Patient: sex F, age 27
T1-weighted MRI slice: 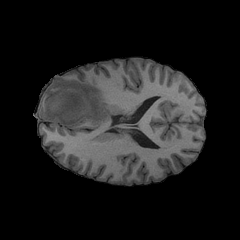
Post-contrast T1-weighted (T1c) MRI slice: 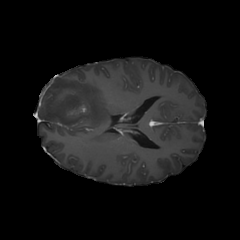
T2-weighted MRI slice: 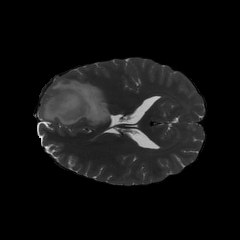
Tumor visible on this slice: yes
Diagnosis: Astrocytoma, IDH-mutant
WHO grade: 4